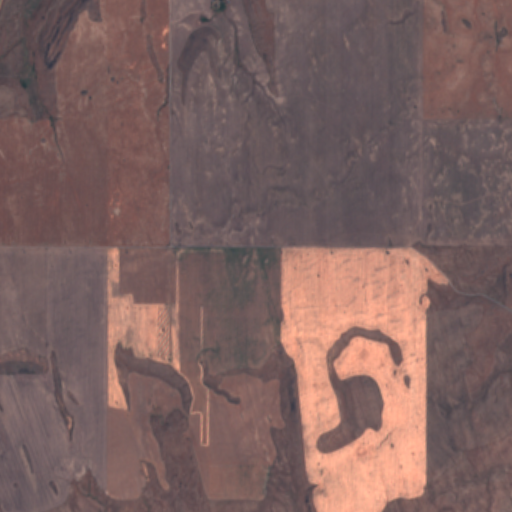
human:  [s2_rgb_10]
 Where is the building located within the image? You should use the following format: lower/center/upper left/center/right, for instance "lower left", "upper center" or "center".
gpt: The building is located in the upper center of the image.
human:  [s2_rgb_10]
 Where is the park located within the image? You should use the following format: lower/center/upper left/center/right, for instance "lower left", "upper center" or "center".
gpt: There is no park in the image.